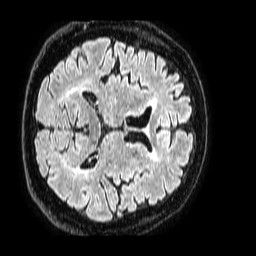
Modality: FLAIR
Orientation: axial
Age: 64
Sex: male
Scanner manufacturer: philips
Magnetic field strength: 1.5 T
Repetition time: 4.8 s
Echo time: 0.3 s